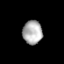
Tissue: prostate
Cell type: T cells
Senescence score: 0.3272
Nuclear area (px): 451
Mean DAPI intensity: 175.255